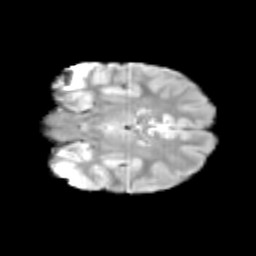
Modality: T2w
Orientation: coronal
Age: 11
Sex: male
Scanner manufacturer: siemens
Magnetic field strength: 3 T
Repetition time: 3.8 s
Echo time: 0.07 s